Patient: sex M, age 68
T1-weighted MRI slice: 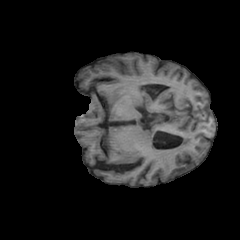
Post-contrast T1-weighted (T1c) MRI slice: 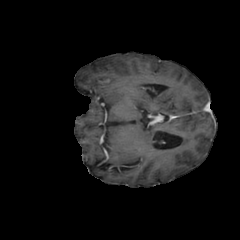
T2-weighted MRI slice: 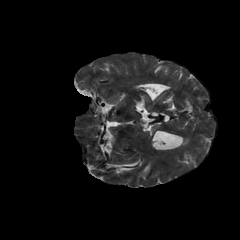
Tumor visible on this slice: no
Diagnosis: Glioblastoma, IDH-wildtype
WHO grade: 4